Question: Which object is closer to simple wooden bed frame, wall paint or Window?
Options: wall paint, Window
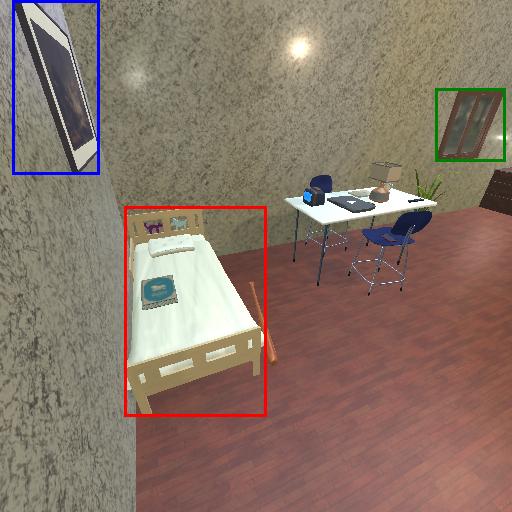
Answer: wall paint